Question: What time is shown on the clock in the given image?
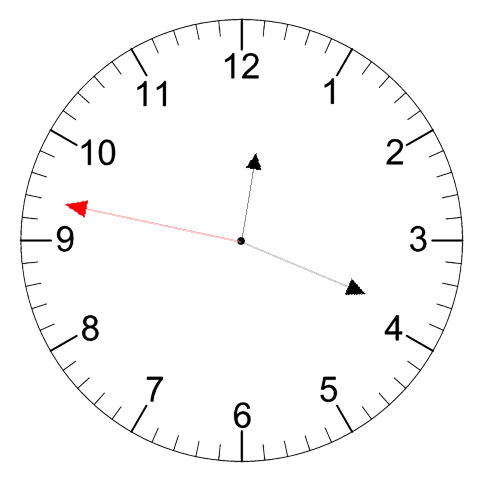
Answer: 12:18:47